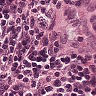
Metastatic tissue present: no